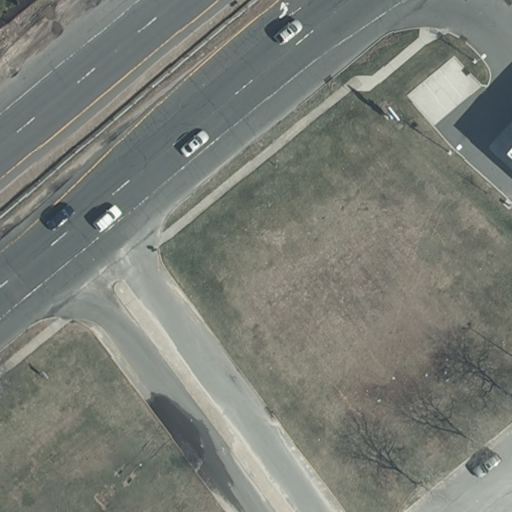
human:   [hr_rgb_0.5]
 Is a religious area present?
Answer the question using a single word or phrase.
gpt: no

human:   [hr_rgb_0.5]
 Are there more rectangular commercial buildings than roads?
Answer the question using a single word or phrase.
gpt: no

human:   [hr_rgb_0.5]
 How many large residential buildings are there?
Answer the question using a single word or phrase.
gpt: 0

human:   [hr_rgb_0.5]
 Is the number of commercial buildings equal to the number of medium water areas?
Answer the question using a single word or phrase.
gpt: yes

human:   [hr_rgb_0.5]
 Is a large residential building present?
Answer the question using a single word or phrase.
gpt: no

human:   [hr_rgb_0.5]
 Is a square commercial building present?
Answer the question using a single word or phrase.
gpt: no

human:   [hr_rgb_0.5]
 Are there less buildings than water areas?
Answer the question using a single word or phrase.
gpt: yes

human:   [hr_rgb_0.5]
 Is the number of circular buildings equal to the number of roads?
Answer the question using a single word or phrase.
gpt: no

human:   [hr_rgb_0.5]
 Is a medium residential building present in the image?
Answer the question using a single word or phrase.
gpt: no

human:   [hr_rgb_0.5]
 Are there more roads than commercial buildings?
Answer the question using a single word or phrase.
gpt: yes

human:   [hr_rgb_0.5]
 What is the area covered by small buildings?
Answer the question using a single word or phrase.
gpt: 0m2

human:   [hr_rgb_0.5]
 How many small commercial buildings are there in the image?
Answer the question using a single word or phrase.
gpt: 0

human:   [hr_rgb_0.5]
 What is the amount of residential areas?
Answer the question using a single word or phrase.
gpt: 0

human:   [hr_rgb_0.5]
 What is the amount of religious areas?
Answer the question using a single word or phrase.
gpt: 0

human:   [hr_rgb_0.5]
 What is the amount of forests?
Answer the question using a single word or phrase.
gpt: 0

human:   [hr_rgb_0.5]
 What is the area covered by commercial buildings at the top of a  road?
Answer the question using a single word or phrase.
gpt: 672m2

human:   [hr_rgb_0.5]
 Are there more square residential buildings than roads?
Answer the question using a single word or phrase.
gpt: no

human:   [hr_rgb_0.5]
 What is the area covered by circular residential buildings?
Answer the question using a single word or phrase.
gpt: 0m2

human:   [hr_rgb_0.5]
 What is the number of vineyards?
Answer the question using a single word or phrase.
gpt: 0

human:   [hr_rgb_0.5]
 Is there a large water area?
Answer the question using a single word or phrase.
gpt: yes

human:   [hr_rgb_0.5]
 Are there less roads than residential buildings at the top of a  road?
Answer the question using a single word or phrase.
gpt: no

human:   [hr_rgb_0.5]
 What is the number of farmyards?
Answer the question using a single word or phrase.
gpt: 0

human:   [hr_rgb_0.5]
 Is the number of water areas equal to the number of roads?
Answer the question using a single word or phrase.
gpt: no

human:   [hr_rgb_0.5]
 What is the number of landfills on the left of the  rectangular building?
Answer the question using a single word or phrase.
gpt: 0

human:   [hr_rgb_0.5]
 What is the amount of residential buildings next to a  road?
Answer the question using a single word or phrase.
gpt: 0

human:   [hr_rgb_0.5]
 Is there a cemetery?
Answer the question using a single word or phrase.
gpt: no

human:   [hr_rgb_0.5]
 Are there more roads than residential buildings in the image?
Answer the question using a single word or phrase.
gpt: yes

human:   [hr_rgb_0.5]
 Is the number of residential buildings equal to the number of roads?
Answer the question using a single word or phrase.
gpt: no

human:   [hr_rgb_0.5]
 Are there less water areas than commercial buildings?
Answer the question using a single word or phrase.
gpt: no

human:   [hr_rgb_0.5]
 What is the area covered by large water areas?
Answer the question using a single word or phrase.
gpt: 1193m2

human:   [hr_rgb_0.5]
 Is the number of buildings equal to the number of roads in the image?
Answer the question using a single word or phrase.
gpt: no

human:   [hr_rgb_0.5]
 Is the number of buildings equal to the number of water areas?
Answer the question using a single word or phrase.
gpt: no

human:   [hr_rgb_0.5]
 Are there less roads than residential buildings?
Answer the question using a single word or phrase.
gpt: no

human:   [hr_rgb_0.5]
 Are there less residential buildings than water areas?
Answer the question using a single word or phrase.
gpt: yes

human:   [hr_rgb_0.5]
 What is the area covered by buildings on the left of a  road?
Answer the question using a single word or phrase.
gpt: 0m2

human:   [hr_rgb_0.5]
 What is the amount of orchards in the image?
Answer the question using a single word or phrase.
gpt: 0